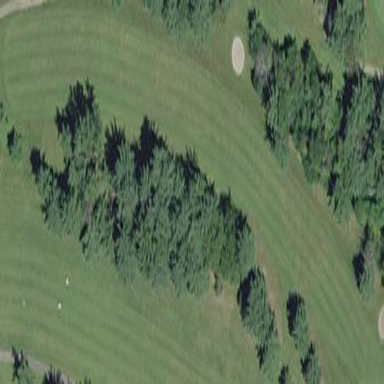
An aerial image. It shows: Golf fairway surrounded by grass.